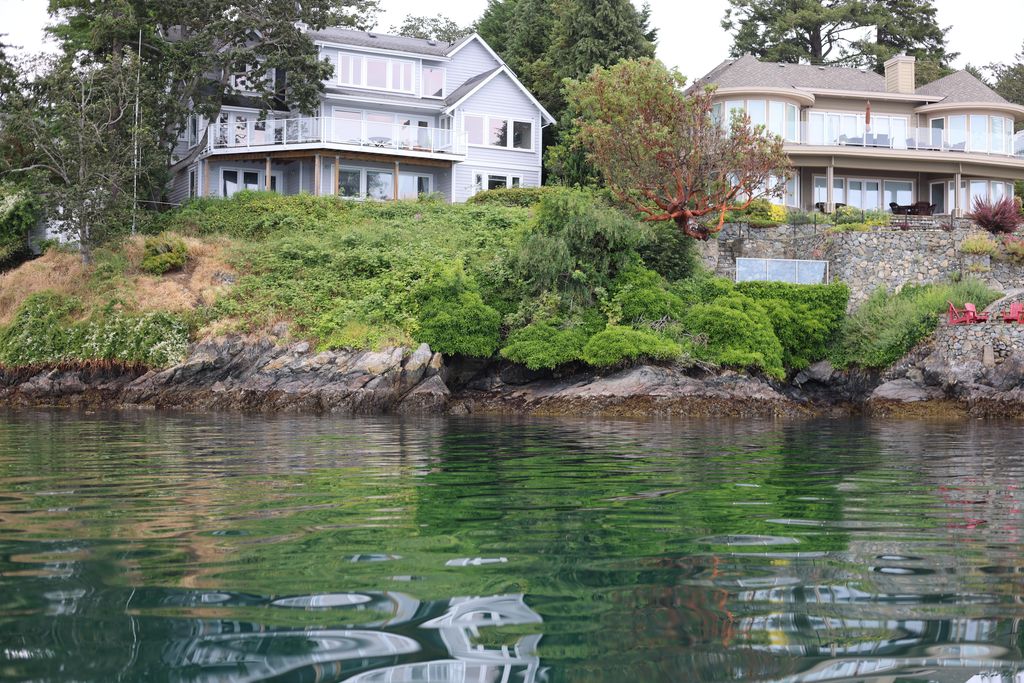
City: victoria